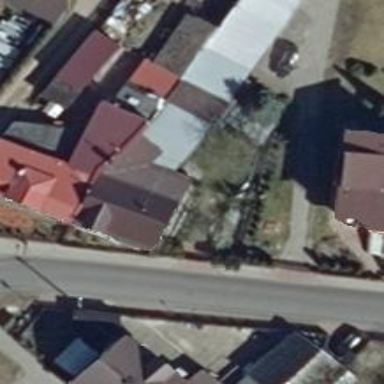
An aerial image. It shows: Residential building.